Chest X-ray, AP view. Patient: 59 years old, sex M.
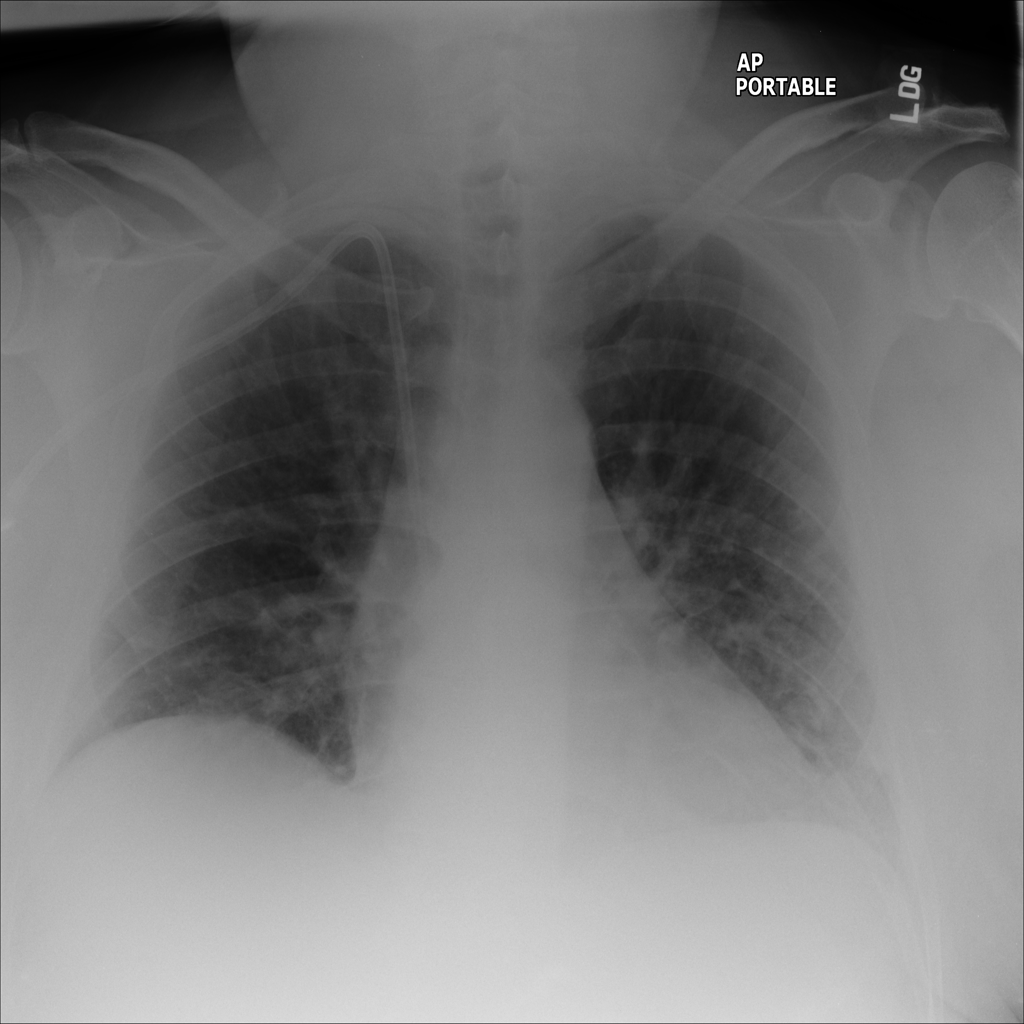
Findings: No Finding